Question: I'm a bit confused about the truncate function in python. Shouldn't the truncate function empty the file and display only the second line of input? But in my file, both the first and second input line is in the file after the program ends.
Expected output in file
'''
Line2 input
'''
Current output in file
'''
Line1 input Line2 input
'''
This is what I get in file if I use .truncate(0)

'''
from sys import argv
script, filename = argv
print(f"Erasing the file {filename}")
print("Opening the file...")
# This empties and overrides the file when opening in w mode use 'a' to append to file
target = open(filename, 'w')
line = input("Input a line")
target.write(line)
print("Truncating ie erasing the file...")
target.truncate()
line2 = input("Input another line")
target.write(line2)
target.close()
'''
Please help
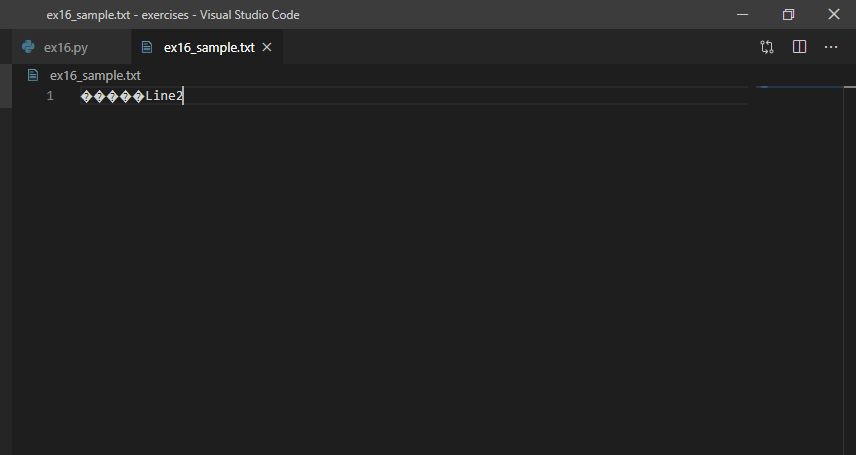
Answer: See <URL>, emphasis mine:
> Resize the stream to the given size in bytes . The current stream position isn't changed.
You'll need to call '.truncate(0)' to truncate the file to zero bytes.